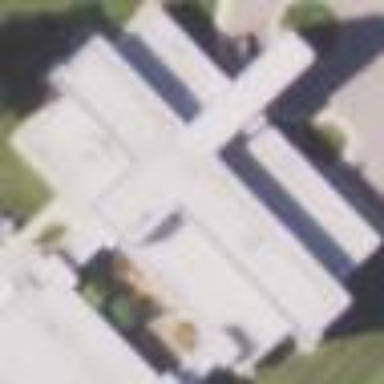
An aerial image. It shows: Building.